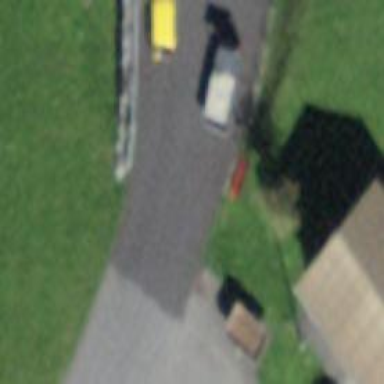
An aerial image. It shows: Bench for seating.